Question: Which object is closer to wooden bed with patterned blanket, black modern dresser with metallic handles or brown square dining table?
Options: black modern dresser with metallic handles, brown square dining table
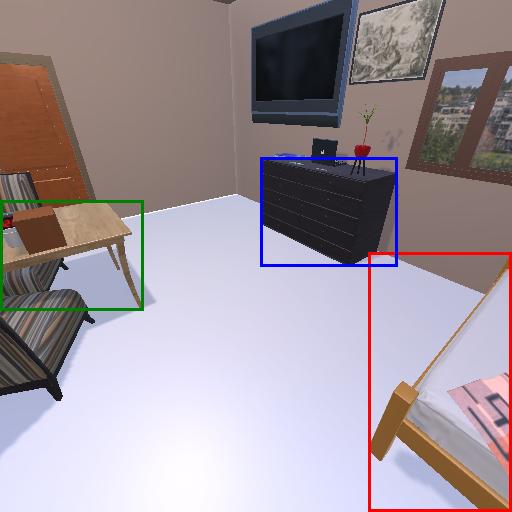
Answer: black modern dresser with metallic handles